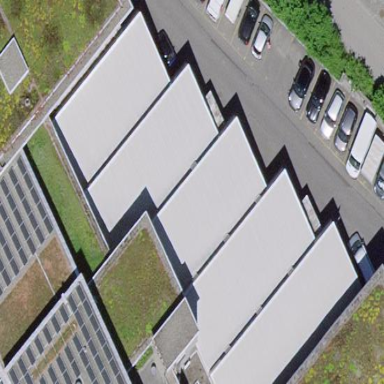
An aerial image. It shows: Building with sawtooth roof design.